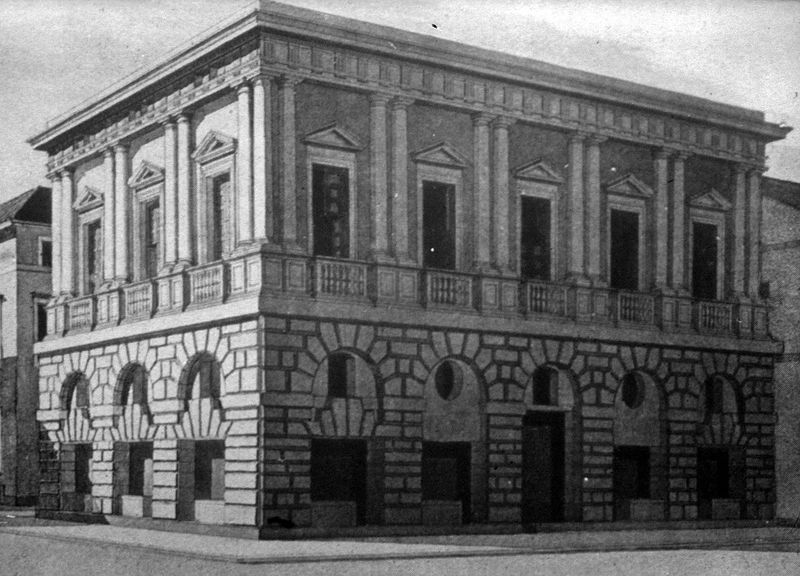
Titel: Casa Bramante / Palazzo Caprini (Rekonstruktion von Lafreri: zwei Ansichten)
Künstler: Donato Bramante
Standort: Roma
Institution: Casa Bramante / Palazzo Caprini
Schlagwörter: blau, himmel, schatten, weiß, dreieck, stadt, fenster, grau, licht, schwarz, strasse, säule, säulen, tür, zeichnung, gebäude, haus, architektur, stein, steine, brüstung, flach, renaissance, kreis, rund, ecke, bogen, fassade, giebel, mauer, grafik, graphik, pilaster, rundbogen, stuck, geländer, tor, foto, fotografie, bögen, eingang, fugen, eckhaus, bürgersteig, münchen, palast, palazzo, stockwerk, balustrade, mauerwerk, druck, radierung, stich, gehweg, schwarzweiß, strich, fries, dreiecksgiebel, rustika, doppelsäulen, gesims, quader, spitzbogen, rundbögen, florenz, etagen, viereckig, dresden, klassik, stockwerke, klassizistisch, palais, tympanon, etage, profanbau, triglyphen, metopen, rustica, fensterfront, halbsäulen, bossen, blendbögen, baluster, ochsenauge, kein bild, keilsteinrahmung, ädiquula, palazzo medici, renaussance, bauwerk romanik klassik, gehstein